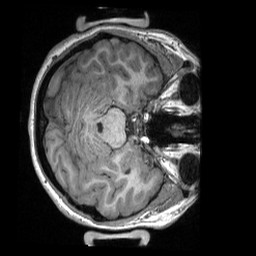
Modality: T1w
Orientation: axial
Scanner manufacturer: siemens
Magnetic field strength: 3 T
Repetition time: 2.3 s
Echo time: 0.00308 s